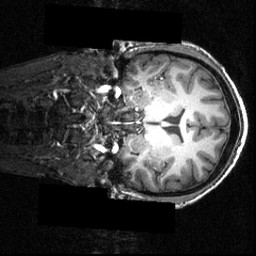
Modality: T1w
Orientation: coronal
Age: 21
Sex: male
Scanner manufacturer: siemens
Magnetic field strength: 3.951 T
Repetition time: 1.5 s
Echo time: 0.00335 s